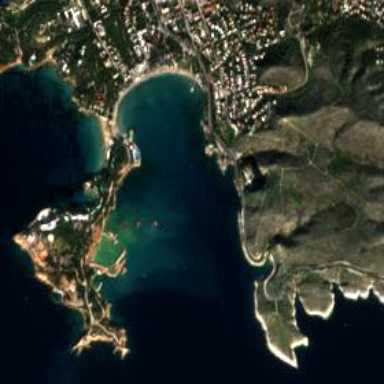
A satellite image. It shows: Beautiful bay with natural surroundings.